Field crop: tomato
Growth stage: 2
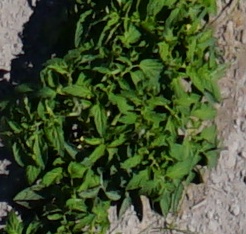
Species: tomato